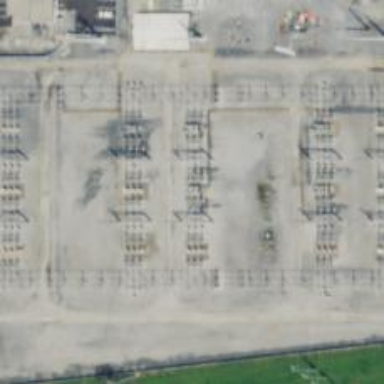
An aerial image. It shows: Switch used for power control.